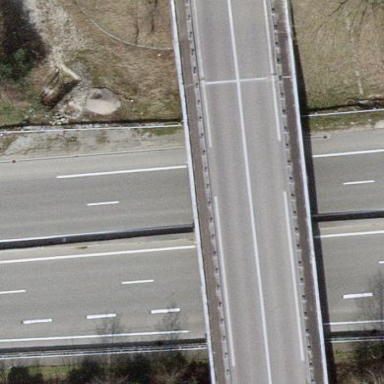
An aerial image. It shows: Man-made bridge.